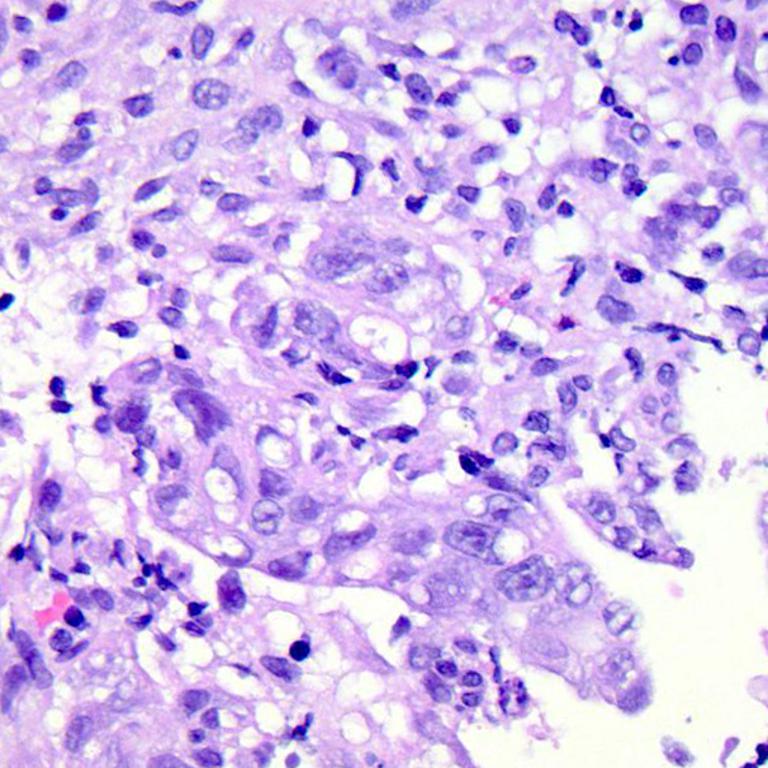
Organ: colon
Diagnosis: adenocarcinomas